Field crop: tomato
Growth stage: 1
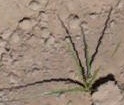
Species: cyperus